Question: I want insert these notes in firebase realtime data.. how to generate the keys(Note1, Note2, Note3.....) and push the note along with it like the picture attached... i also tried generating random keys but it always overriding the data which i don't want..

'''
String note = ETNote.getText().toString();
DatabaseReference noteRef = FirebaseDatabase.getInstance().getReference().child("Users").child(userID).child("Notes");
String noteID = noteRef.push().getKey();
Map newPost = new HashMap();
newPost.put(noteID, note);
noteRef.setValue(newPost);
Toast.makeText(HomeActivity.this, "Note Saved", Toast.LENGTH_LONG).show();
'''
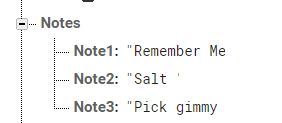
Answer: Try this:
'''
DatabaseReference ref=FirebaseDatabase.getInstance().getReference().child("Notes").push();
ref.child("note1").setValue(notes1);
ref.child("note2").setValue(notes2);
ref.child("note3").setValue(notes3);
'''
then you will have:
'''
Notes
randomid
note1: notes
note2: notes
note3: notes
'''